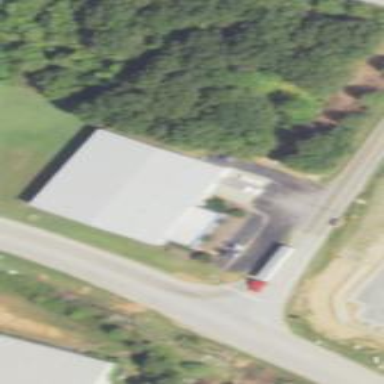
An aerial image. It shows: Commercial building.